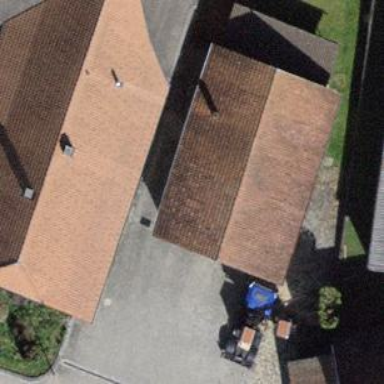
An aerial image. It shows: Garage.